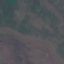
Land use / land cover class: HerbaceousVegetation